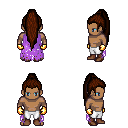
a pixel art fantasy rpg character, male body template, human, dark skin, maroon tattered cape, white pants, brown extra-long topknot hairstyle, gold gloves, brown shoes, four views (front, back, left, right), 2x2 character sprite sheet, small pixel art, hard edges, no anti-aliasing